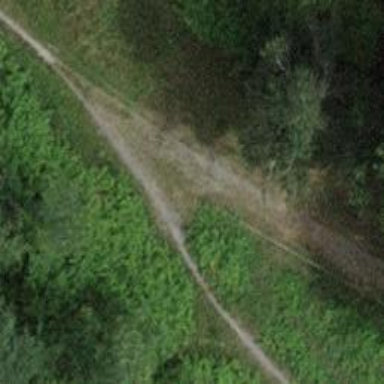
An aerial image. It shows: Sandy path.